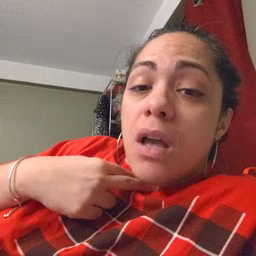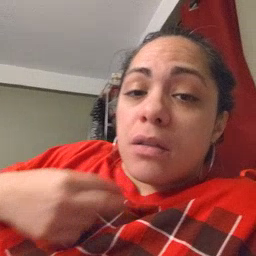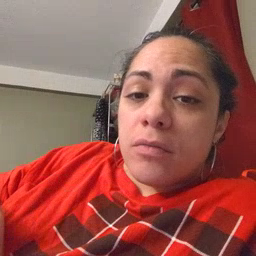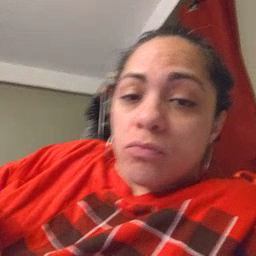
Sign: stuck